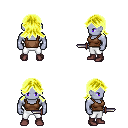
a pixel art fantasy rpg character, male body template, dark elf, purple skin, brown pirate shirt, white pants, gold loose hair, maroon shoes, dagger, four views (front, back, left, right), 2x2 character sprite sheet, small pixel art, hard edges, no anti-aliasing